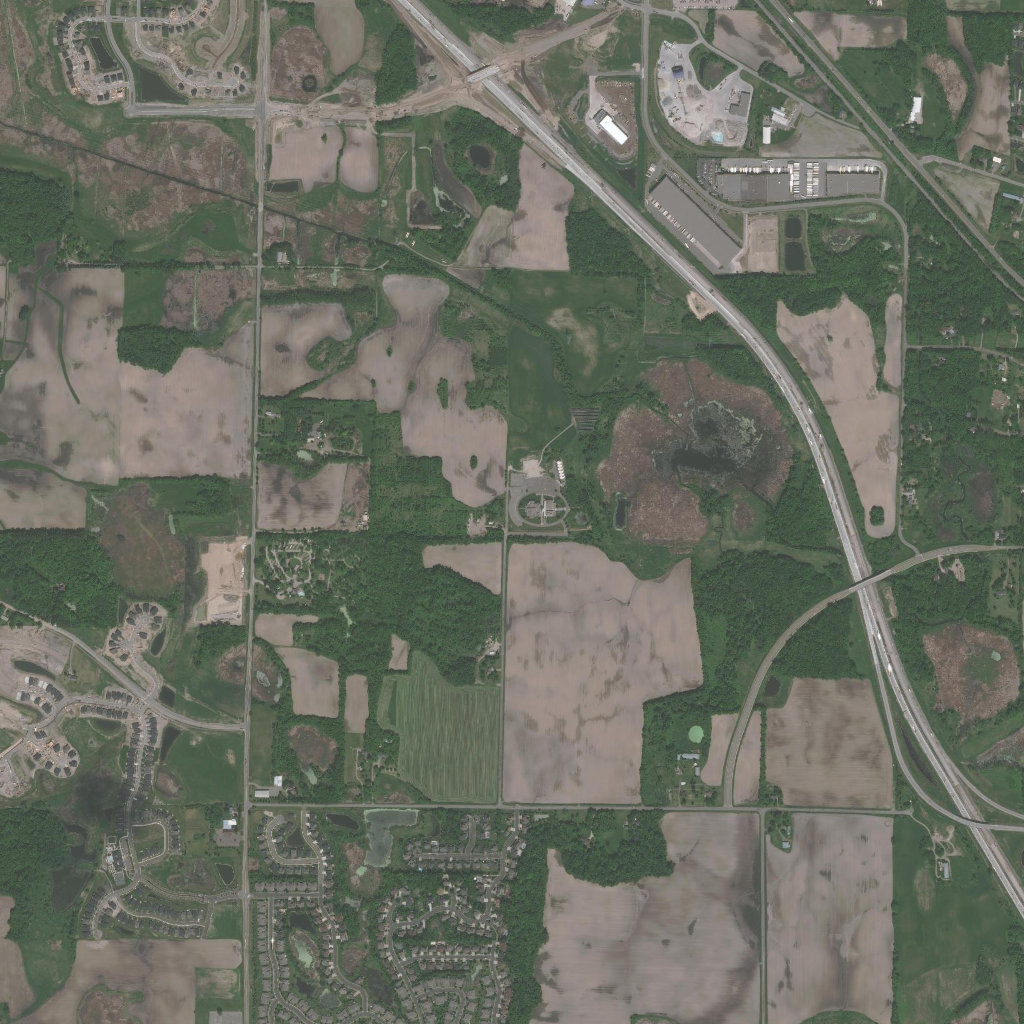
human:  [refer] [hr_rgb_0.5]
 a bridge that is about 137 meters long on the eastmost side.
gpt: <box>[[82, 55, 87, 57, 0]]</box>